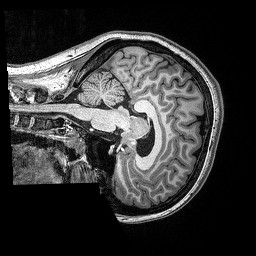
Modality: T1w
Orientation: sagittal